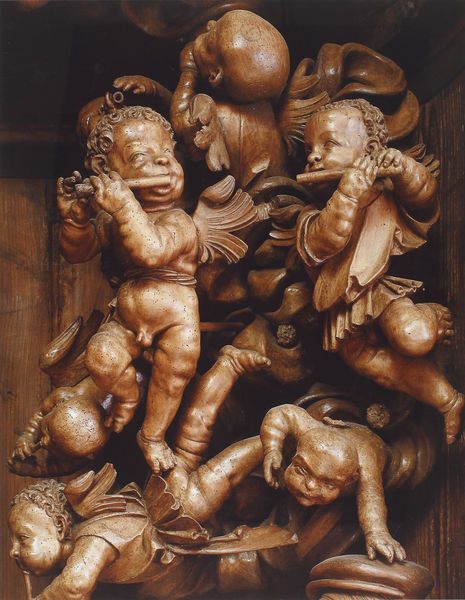
Titel: Marienaltar der Wallfahrts- und Pfarrkirche St. Maria am grünen Anger in Mauer bei Melk
Standort: Melk, Wallfahrts- und Pfarrkirche St. Maria am grünen Anger (EU - AUT)
Schlagwörter: flügel, holz, locken, glatze, foto, penis, flöte, querflöte